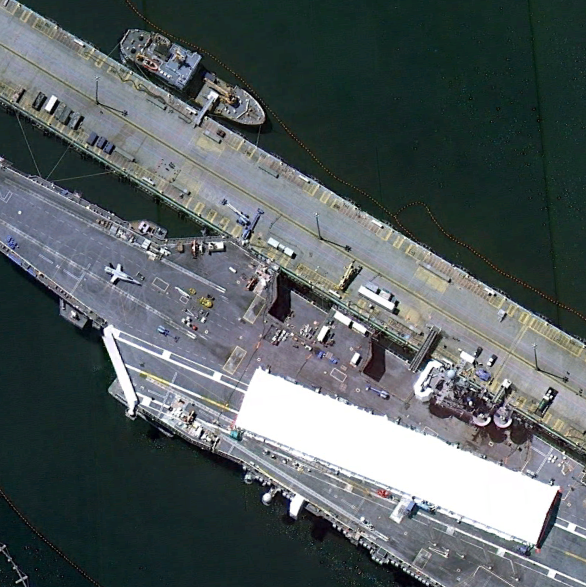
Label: aircraft_carrier